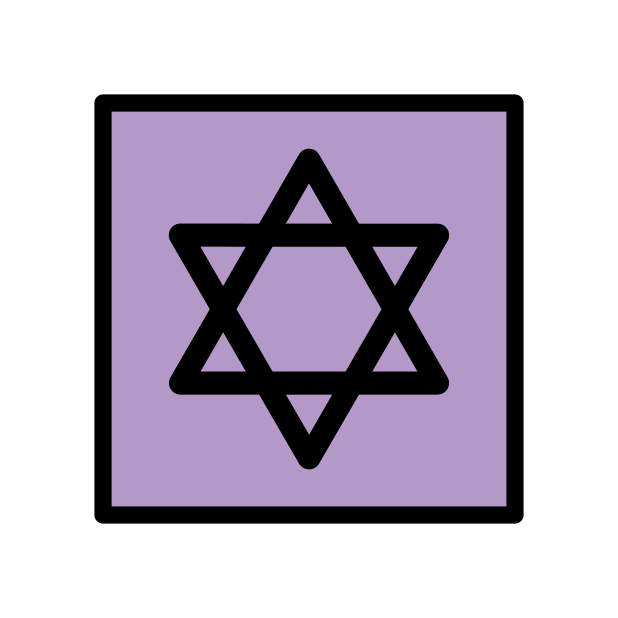
star of David